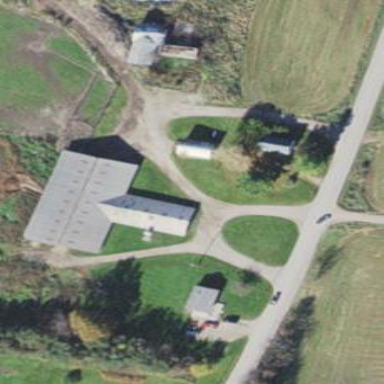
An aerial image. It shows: Building located on farm.